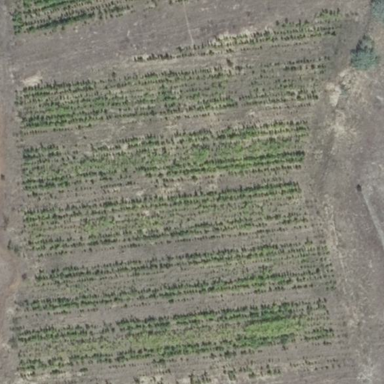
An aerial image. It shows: Wood plant nursery.